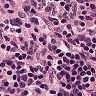
Metastatic tissue present: no